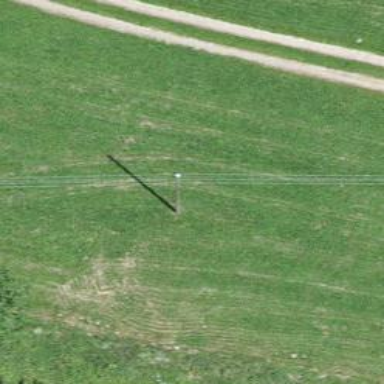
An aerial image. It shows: Utility pole in the area.